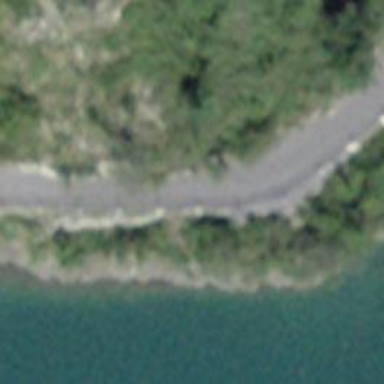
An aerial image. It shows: Unclassified road with asphalt surface.